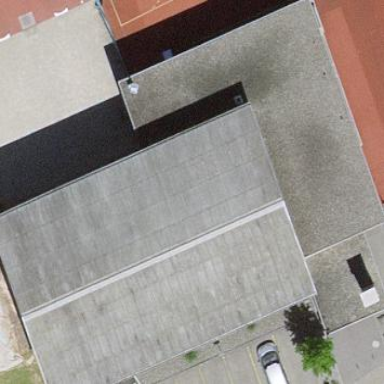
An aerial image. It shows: Sports hall building.